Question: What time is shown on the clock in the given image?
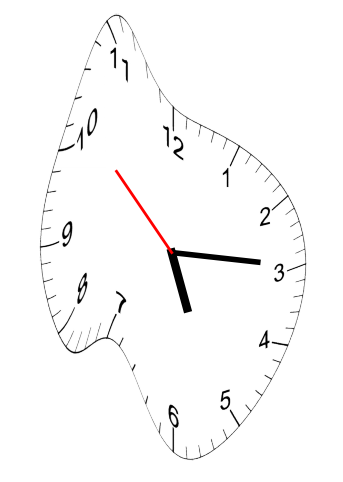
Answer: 05:14:52